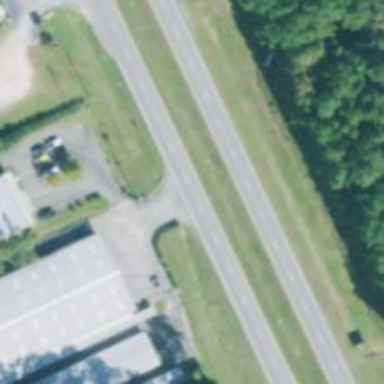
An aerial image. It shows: Trunk expressway with asphalt surface. It is dual carriageway.